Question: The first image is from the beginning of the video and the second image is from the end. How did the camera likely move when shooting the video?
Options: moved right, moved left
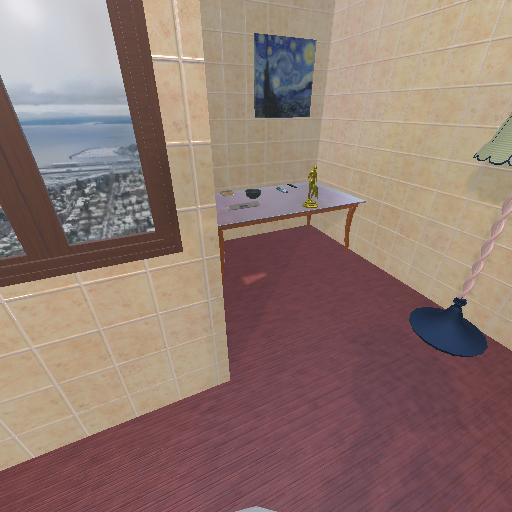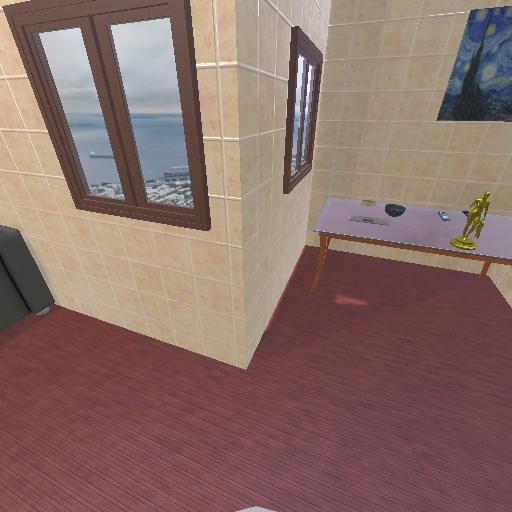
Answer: moved right